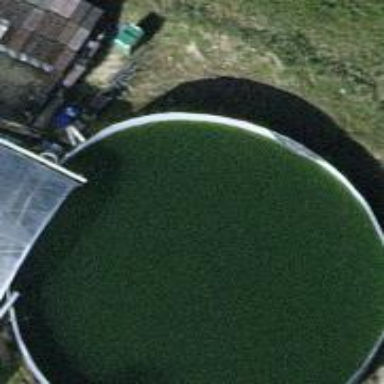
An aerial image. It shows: Storage tank that is man-made.